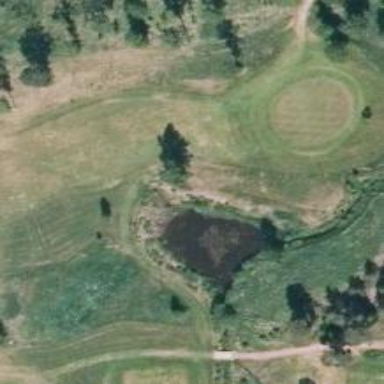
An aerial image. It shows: Water hazard on golf course. The hazard is natural water feature.